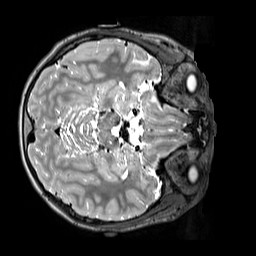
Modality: T2w
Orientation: axial
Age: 11
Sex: male
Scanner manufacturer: siemens
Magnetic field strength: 3 T
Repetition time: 3.2 s
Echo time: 0.408 s